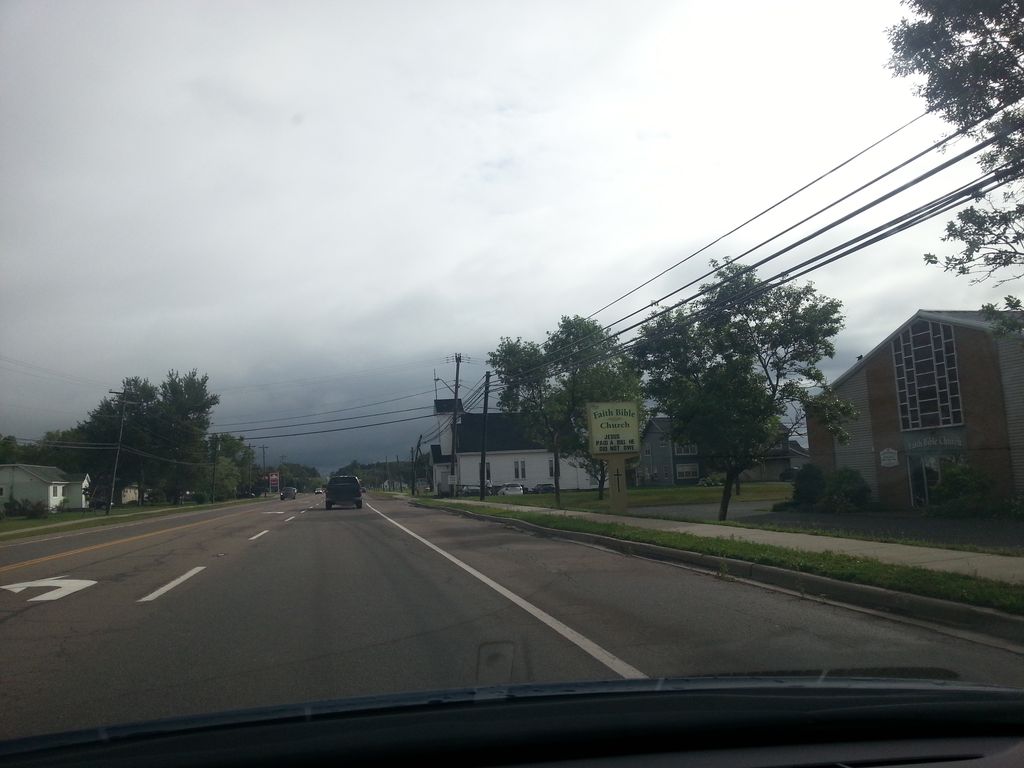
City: charlottetown